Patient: sex M, age 76
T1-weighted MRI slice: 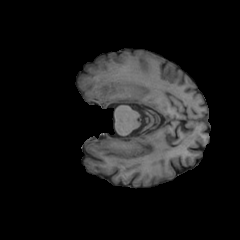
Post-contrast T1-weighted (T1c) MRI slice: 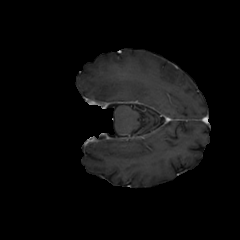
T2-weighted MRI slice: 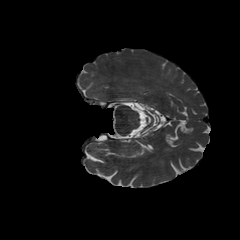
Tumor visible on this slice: yes
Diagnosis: Glioblastoma, IDH-wildtype
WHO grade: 4